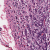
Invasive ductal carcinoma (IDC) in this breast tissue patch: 1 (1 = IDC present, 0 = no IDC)